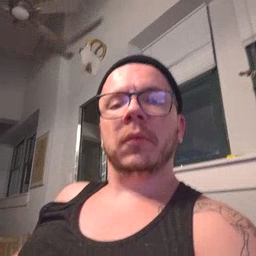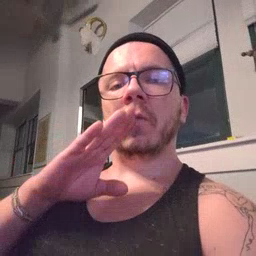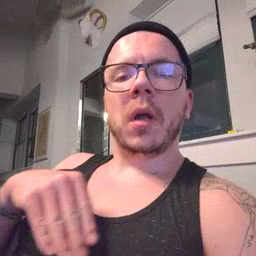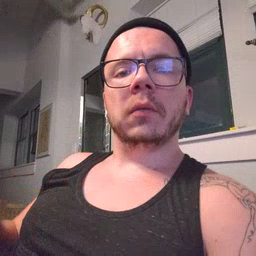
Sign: quiet